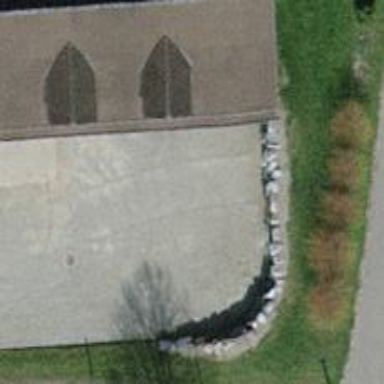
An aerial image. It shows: Driveway with fine gravel surface.